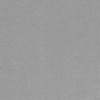
Label: dusty